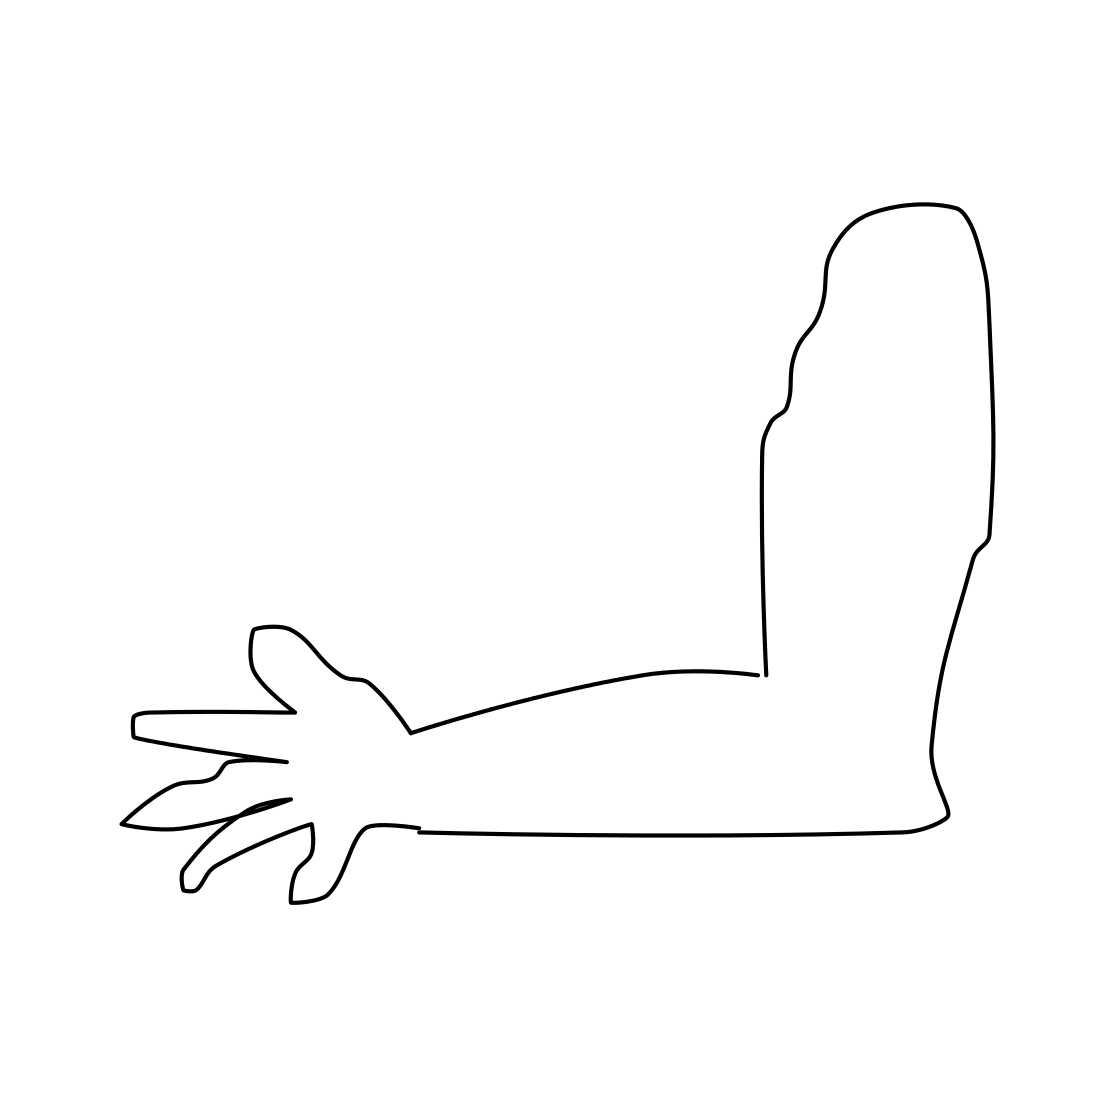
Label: arm